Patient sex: M
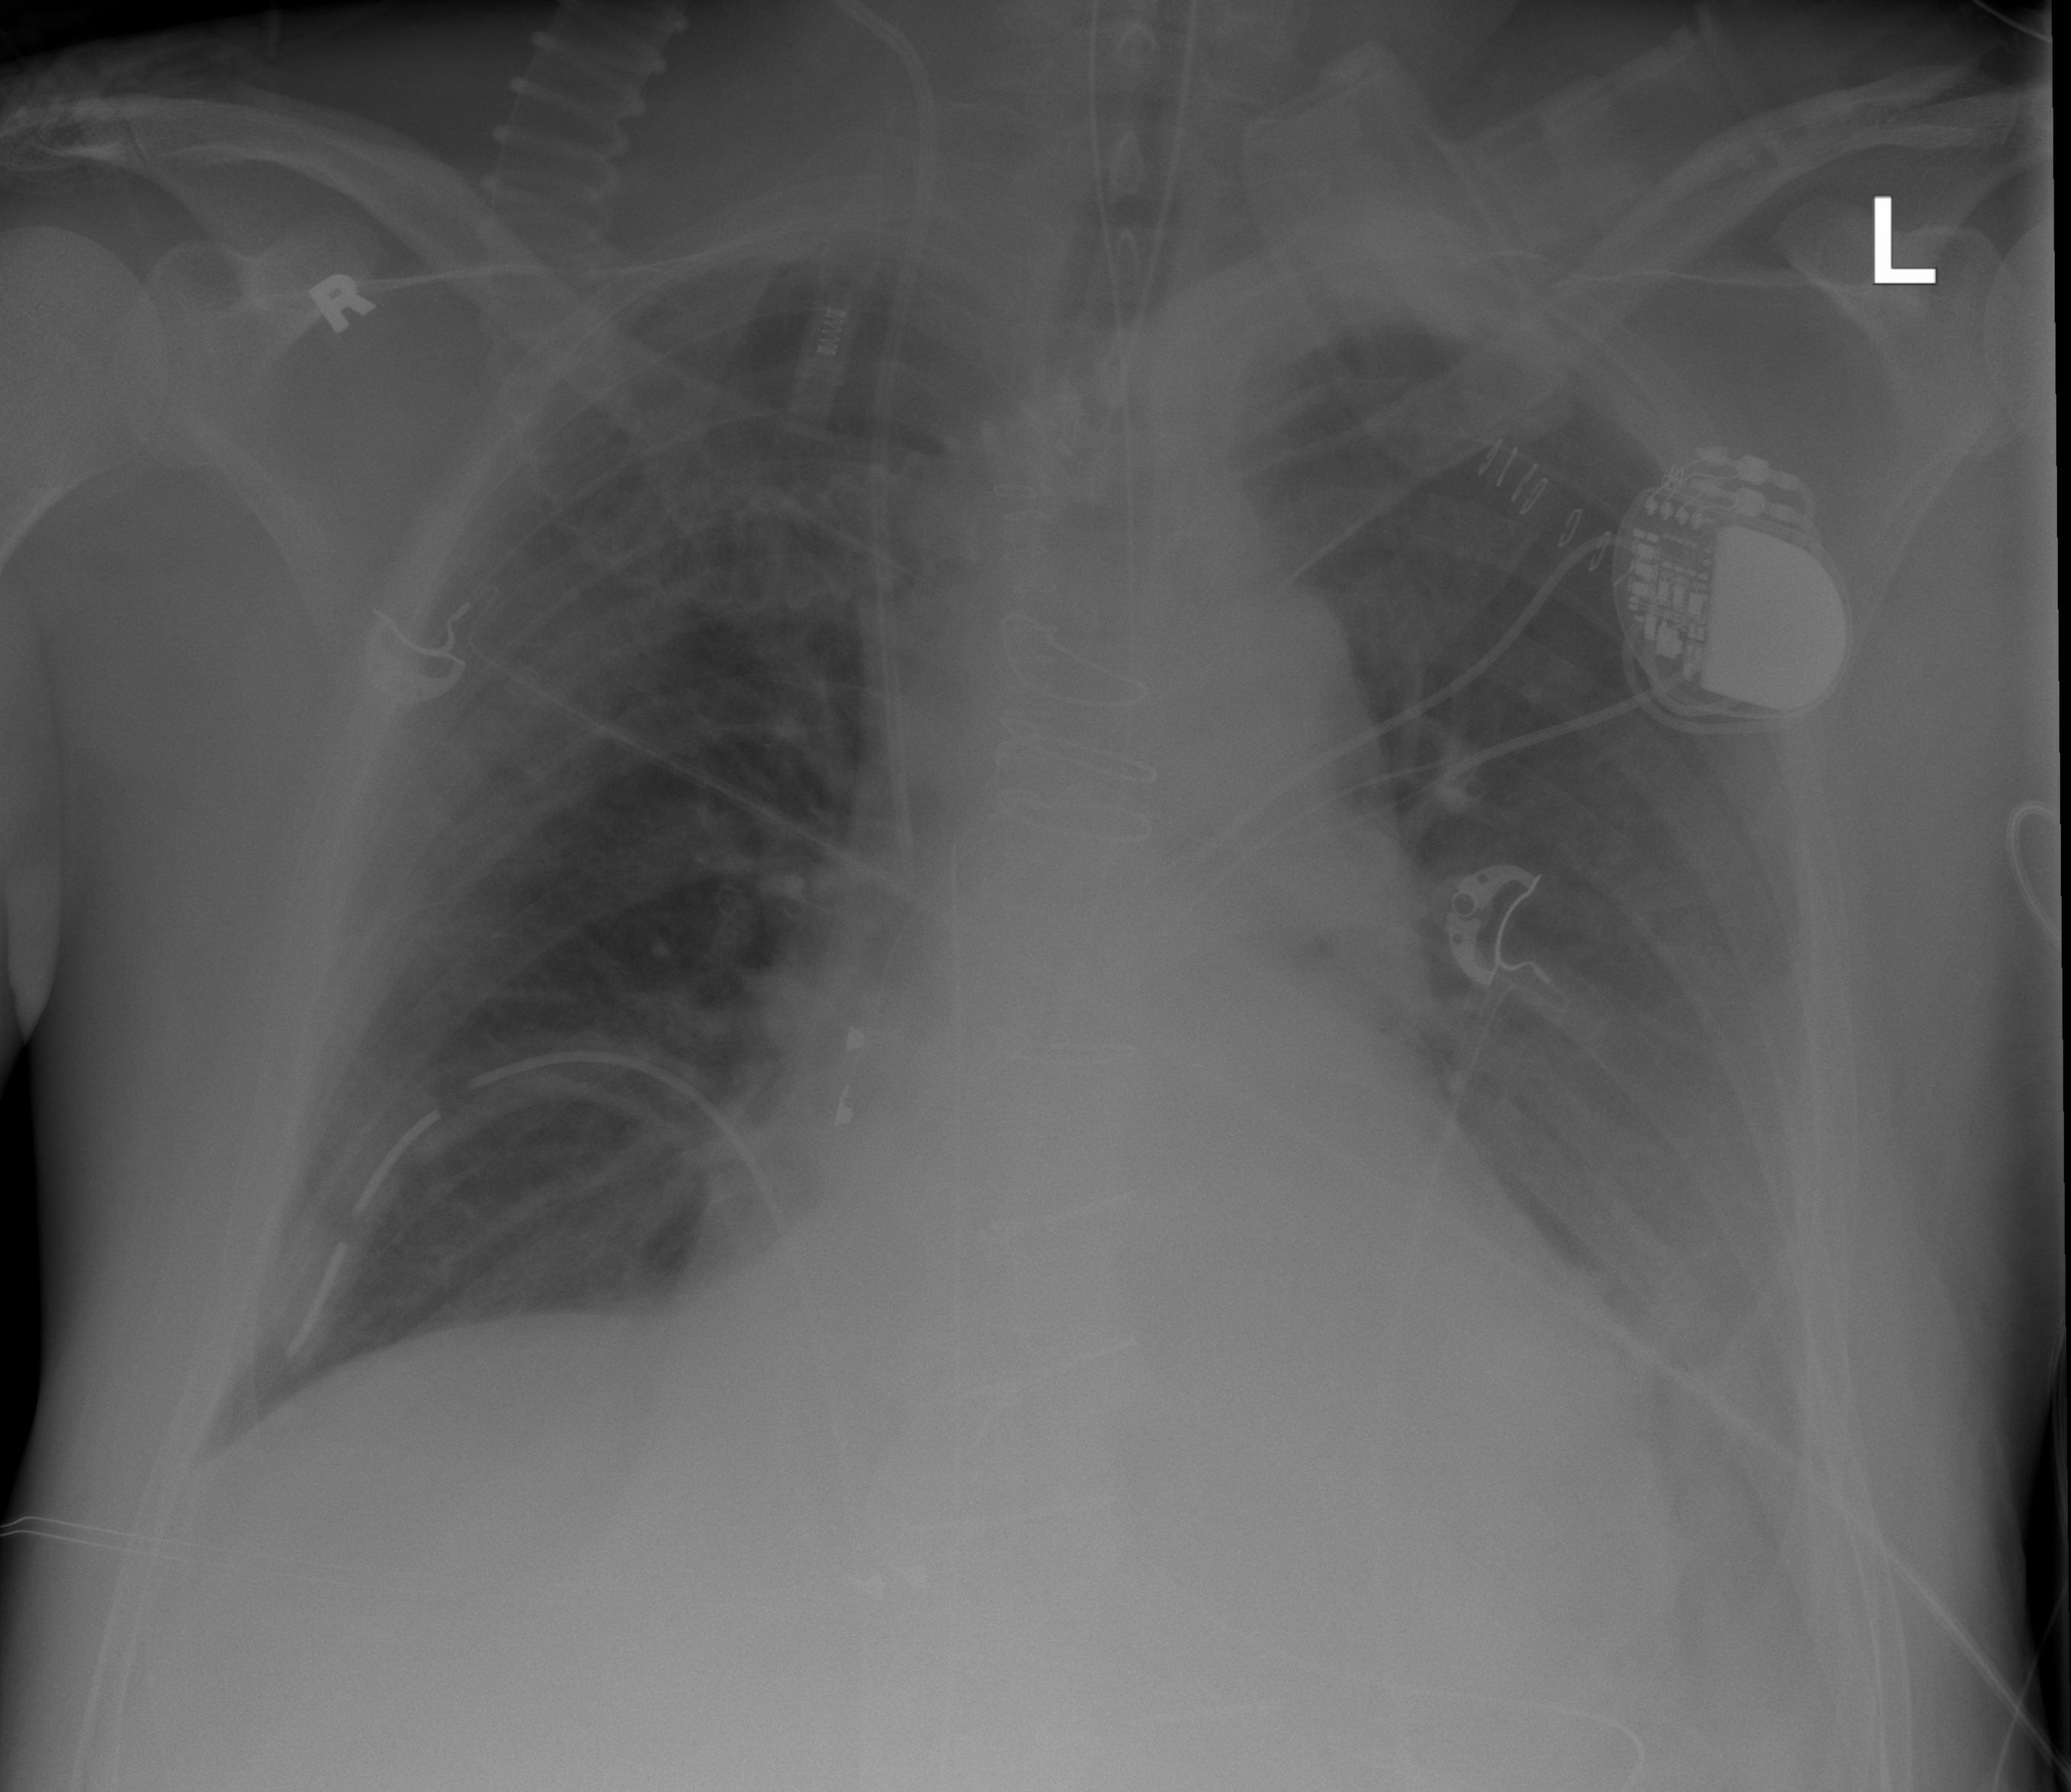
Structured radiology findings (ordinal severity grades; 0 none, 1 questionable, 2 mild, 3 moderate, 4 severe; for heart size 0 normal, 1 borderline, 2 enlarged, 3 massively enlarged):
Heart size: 1
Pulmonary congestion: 0
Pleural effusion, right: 0
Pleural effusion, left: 2
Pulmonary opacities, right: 0
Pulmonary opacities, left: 0
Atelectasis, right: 0
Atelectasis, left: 2